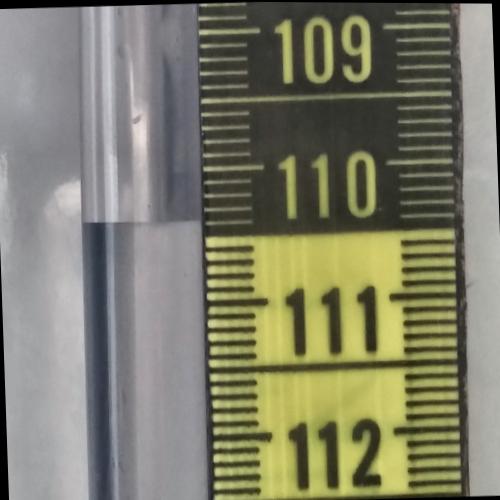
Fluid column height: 110.4 cm